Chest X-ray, AP view. Patient: 23 years old, sex F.
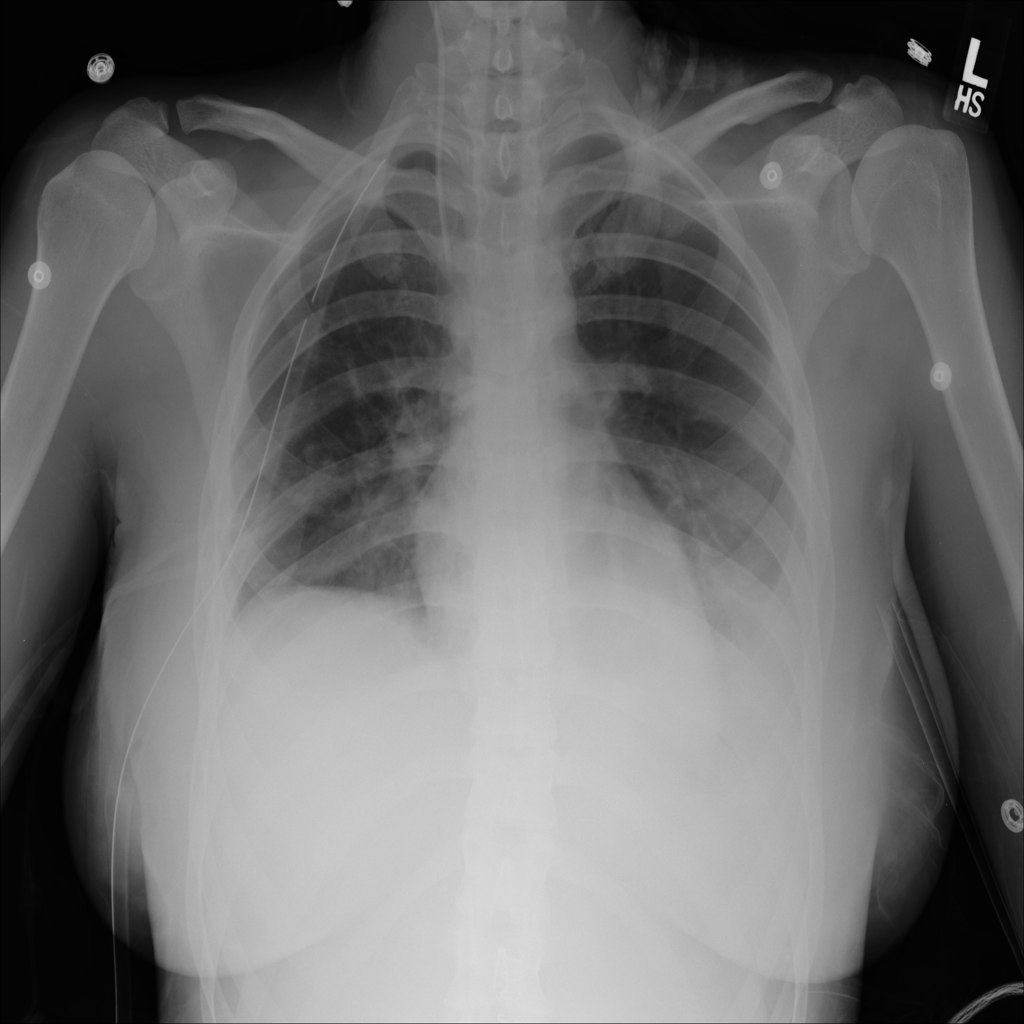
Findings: No Finding